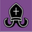
Piece: bB